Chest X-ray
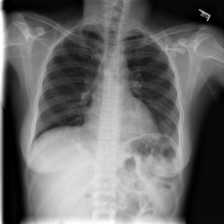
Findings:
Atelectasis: negative
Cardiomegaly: negative
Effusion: negative
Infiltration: negative
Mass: negative
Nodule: negative
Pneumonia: negative
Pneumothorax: negative
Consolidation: negative
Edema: negative
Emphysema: negative
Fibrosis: negative
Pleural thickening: negative
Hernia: negative